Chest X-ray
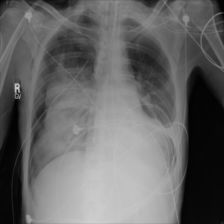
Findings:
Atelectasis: positive
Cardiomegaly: negative
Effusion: positive
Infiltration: negative
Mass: negative
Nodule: negative
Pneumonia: negative
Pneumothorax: positive
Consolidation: negative
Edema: negative
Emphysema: negative
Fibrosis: negative
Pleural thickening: negative
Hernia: negative